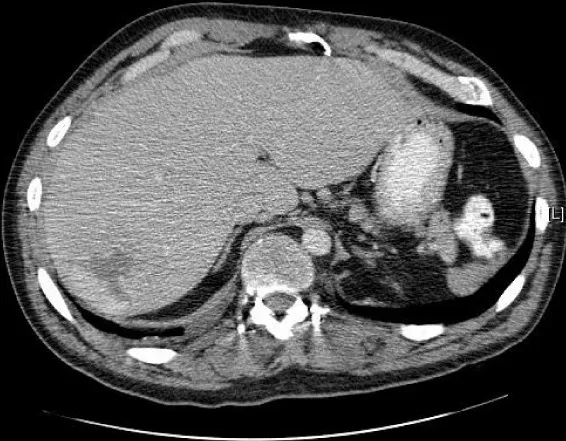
Axial CT - portal venous phase shows increased enhancement of the haemangioma.
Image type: radiology (ct)